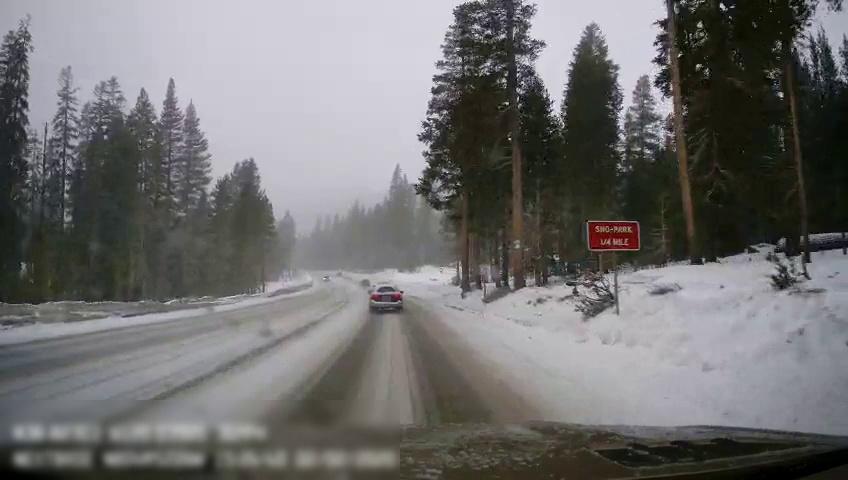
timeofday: Day
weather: Snowy
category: Drivable Space
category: Vehicles | SUV
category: Traffic | Signs